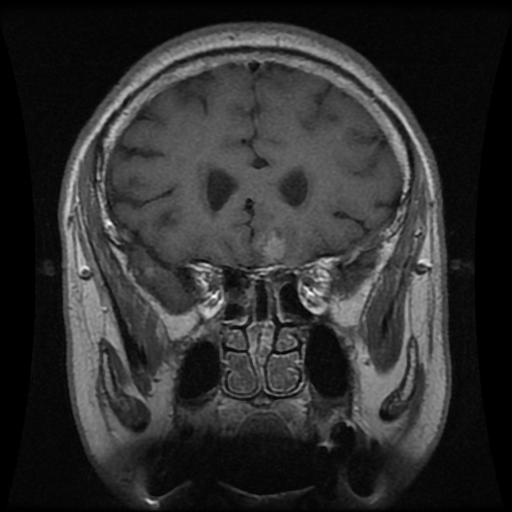
Label: pituitary